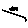
Label: line